Question: I'm building a progress bar control, and I'm working on the case where it doesn't actually show progress, but just spinning indicator of "something is happening". The design I have for it is basically alternating diagonal stripes, essentially a barber pole kinda like this, but "spinning":

With the hopes of offloading as much as I can to the rendering engine, I want to use CSS transitions for this.
So, my first idea was to basically do this:
'''
.barber-pole {
background-image: url(repeating-slice.png);
/* set a very long (one hour!) transition on the background-position */
transition: background-position 3600s linear 0s;
}
'''
... and then, when it gets rendered to the screen, use Javascript to essentially do this:
'''
myBarberPole.style.backgroundPosition = '-1000000px 0';
'''
Are there any performance issues about:
1. Transitioning for that long
2. Having background-position: -1000000px 0 ?
Alternatively, do you have a better solution?
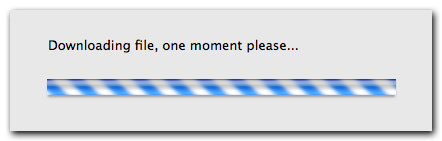
Answer: I don't think there could be any performance issues. It's not because you use numbers that they use more CPU or memory.